Field crop: maize
Growth stage: 2
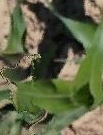
Species: maize